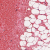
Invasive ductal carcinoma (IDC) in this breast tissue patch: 0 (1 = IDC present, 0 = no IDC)